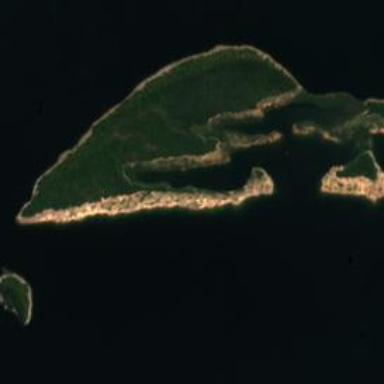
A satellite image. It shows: Islet.